Question: At the moment my facebook addon is able to post URLs from the app to user's wall. However, posted URL is posted as a simple URL (a link). It looks like this at the moment:
> I have posted a message and a <URL>
How can I force Facebook to fetch and display the content of the URL and post it along the user's text? Something like this

I am posting messages as 'String' and URL as 'Uri'. The code is below.
'''
private static final String MSG = "I have just posted a message and a link";
private static final String MSG2 = " to http://www.site.com";
private static final Uri MSG_URL = Uri.parse("http://www.site.com");
private void postMessageInThread() {
Thread t = new Thread() {
public void run() {
try {
facebookConnector.postMessageOnWall(MSG +
MSG2 + MSG_URL);
mFacebookHandler.post(mUpdateFacebookNotification);
} catch (Exception ex) {
Log.e(TAG, "Error sending msg", ex);
}
}
};
t.start();
}
'''
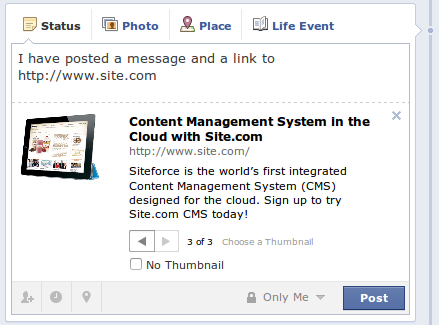
Answer: Post the URL using the 'link' parameter, instead of having it just be part of the message.
See <URL>